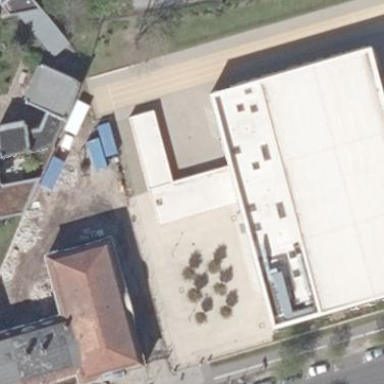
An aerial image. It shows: View of roof of building.